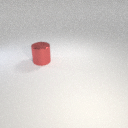
large red metal cylinder